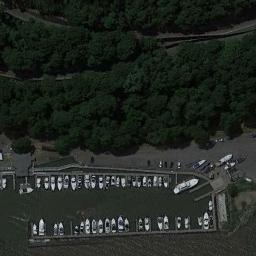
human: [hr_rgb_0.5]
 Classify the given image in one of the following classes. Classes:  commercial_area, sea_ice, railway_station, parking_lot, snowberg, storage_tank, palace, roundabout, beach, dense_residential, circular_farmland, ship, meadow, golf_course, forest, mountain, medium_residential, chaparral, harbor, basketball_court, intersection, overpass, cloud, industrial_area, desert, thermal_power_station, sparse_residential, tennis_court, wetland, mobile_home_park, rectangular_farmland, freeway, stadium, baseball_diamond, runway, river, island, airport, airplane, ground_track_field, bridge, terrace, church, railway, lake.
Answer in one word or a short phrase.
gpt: harbor